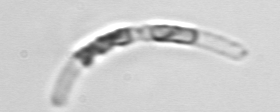
Label: Guinardia_striata